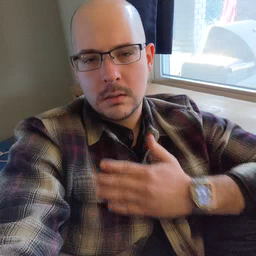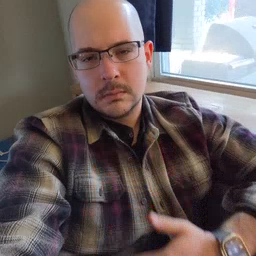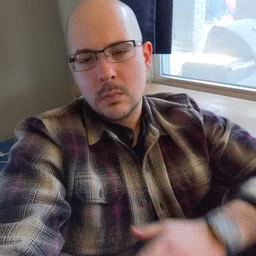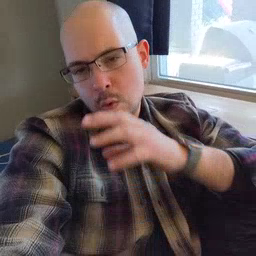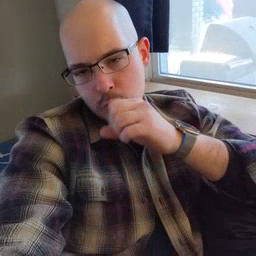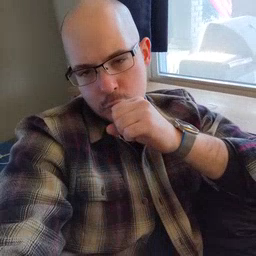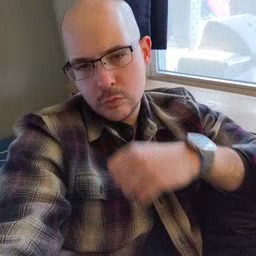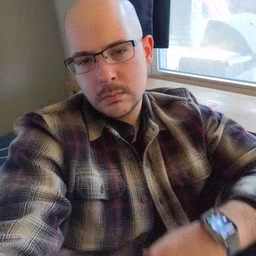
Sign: orange